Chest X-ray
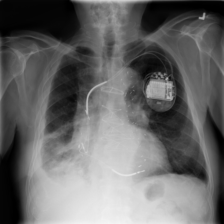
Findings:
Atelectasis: negative
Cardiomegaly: negative
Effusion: negative
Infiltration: negative
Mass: negative
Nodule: negative
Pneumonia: negative
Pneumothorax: negative
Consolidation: negative
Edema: negative
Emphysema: negative
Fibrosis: negative
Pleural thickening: negative
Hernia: negative